Question: In my application i am using recyclerview to display all contact list.
I want two section in recyclerview.
Like one section is my application contact list and second section is my phone contact list.

Is there any method to do it?
Does anybody know how to do it?
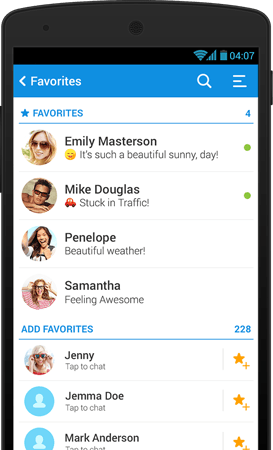
Answer: If you already have a 'RecyclerView', an easy way to implement the sections is using Gabriele Mariotti's <URL>.
I paste you his example:
'''
//Your RecyclerView
mRecyclerView = (RecyclerView) findViewById(R.id.list);
mRecyclerView.setHasFixedSize(true);
mRecyclerView.setLayoutManager(new LinearLayoutManager(this));
mRecyclerView.addItemDecoration(new DividerItemDecoration(this,LinearLayoutManager.VERTICAL));
//Your RecyclerView.Adapter
mAdapter = new SimpleAdapter(this,sCheeseStrings);
//This is the code to provide a sectioned list
List<SimpleSectionedRecyclerViewAdapter.Section> sections =
new ArrayList<SimpleSectionedRecyclerViewAdapter.Section>();
//Sections
sections.add(new SimpleSectionedRecyclerViewAdapter.Section(0,"Section 1"));
sections.add(new SimpleSectionedRecyclerViewAdapter.Section(5,"Section 2"));
sections.add(new SimpleSectionedRecyclerViewAdapter.Section(12,"Section 3"));
sections.add(new SimpleSectionedRecyclerViewAdapter.Section(14,"Section 4"));
sections.add(new SimpleSectionedRecyclerViewAdapter.Section(20,"Section 5"));
//Add your adapter to the sectionAdapter
SimpleSectionedRecyclerViewAdapter.Section[] dummy = new SimpleSectionedRecyclerViewAdapter.Section[sections.size()];
SimpleSectionedRecyclerViewAdapter mSectionedAdapter = new
SimpleSectionedRecyclerViewAdapter(this,R.layout.section,R.id.section_text,mAdapter);
mSectionedAdapter.setSections(sections.toArray(dummy));
//Apply this adapter to the RecyclerView
mRecyclerView.setAdapter(mSectionedAdapter);
'''